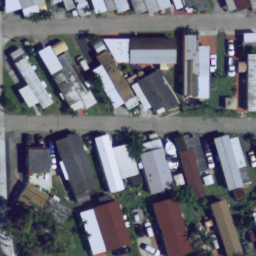
Label: residential